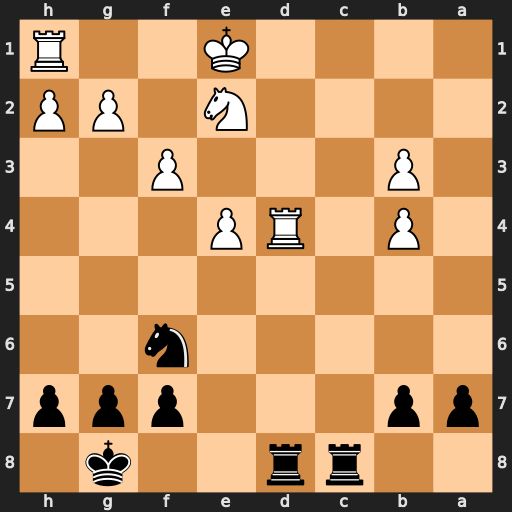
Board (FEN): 2rr2k1/pp3ppp/5n2/8/1P1RP3/1P3P2/4N1PP/4K2R
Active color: b
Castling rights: K
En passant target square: -
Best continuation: Rxd4 Nxd4 Rc1+